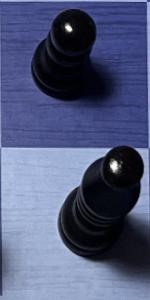
Label: Bishop_Black